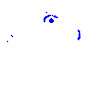
Particle: electron